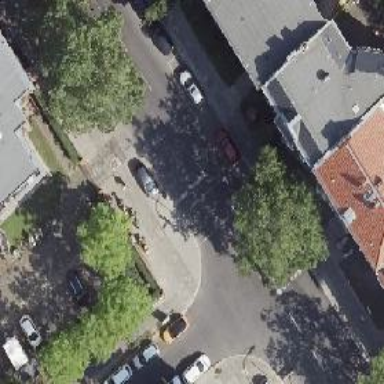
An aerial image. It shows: Road with traffic signals.